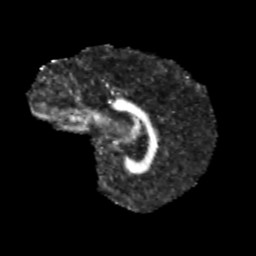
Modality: FA
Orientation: sagittal
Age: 13
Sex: male
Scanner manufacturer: siemens
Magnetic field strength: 3 T
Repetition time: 3.8 s
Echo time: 0.07 s